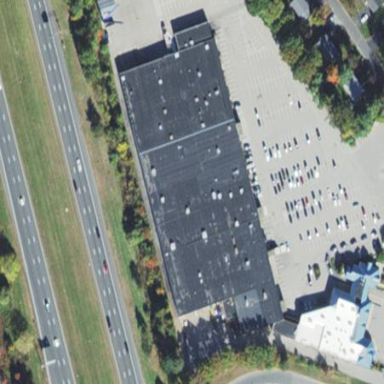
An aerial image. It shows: Commercial building.